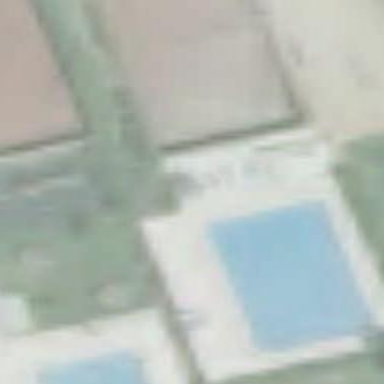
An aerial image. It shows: Swimming pool located in leisure land.